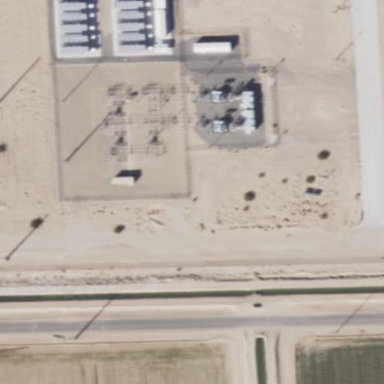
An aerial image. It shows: Power substation.